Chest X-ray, PA view. Patient: 55 years old, sex F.
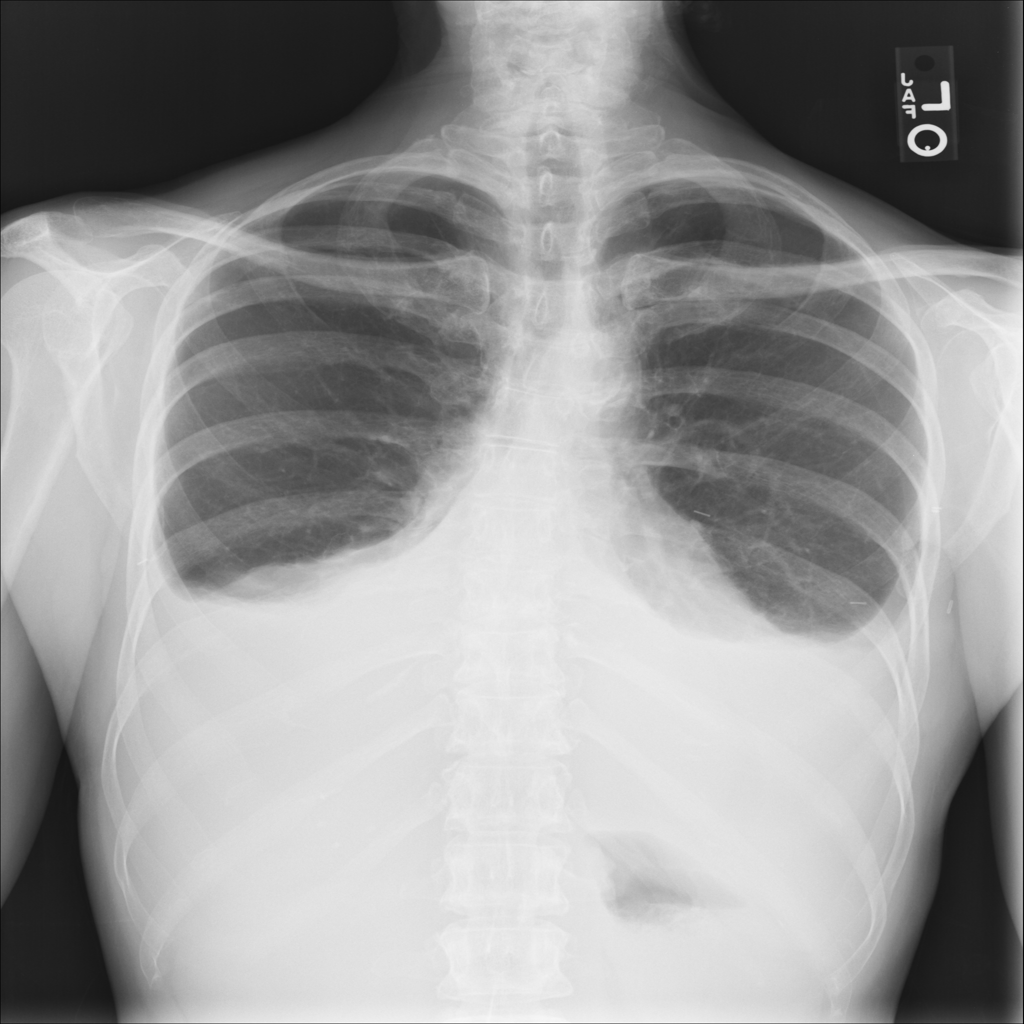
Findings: Atelectasis, Effusion